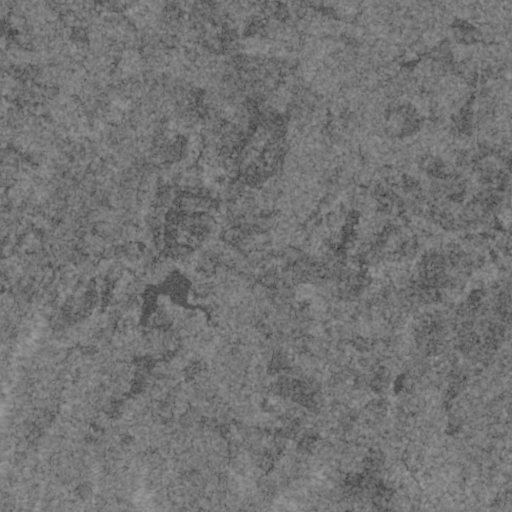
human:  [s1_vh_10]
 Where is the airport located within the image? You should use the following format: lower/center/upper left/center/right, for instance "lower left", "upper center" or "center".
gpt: The airport is located in the lower right of the image.
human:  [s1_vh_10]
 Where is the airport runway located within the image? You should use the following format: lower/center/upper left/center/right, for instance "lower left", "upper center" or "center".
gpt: The airport runway is located in the lower right of the image.
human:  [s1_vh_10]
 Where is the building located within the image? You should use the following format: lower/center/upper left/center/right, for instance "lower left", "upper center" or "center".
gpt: There is no building in the image.

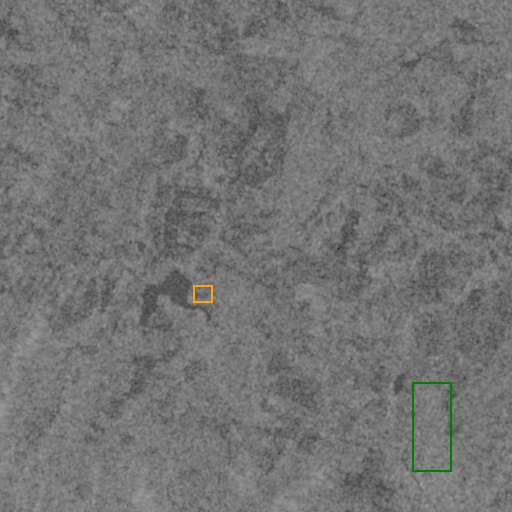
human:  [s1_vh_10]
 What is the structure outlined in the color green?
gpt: The structure outlined in green is an airport.
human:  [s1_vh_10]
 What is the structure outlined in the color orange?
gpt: The structure outlined in orange is a park.
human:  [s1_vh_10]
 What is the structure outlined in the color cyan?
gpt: There is no cyan outline.